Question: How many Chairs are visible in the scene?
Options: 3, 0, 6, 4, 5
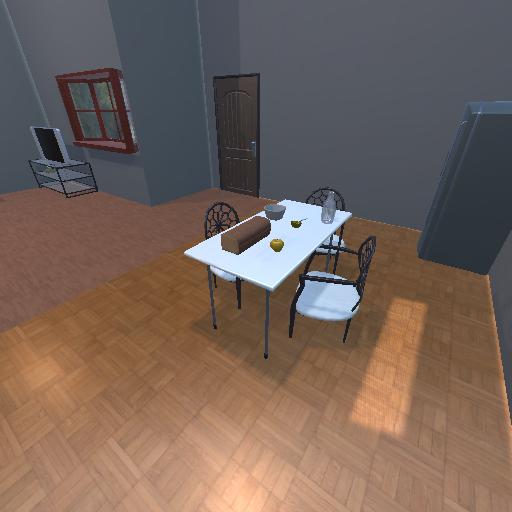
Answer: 3